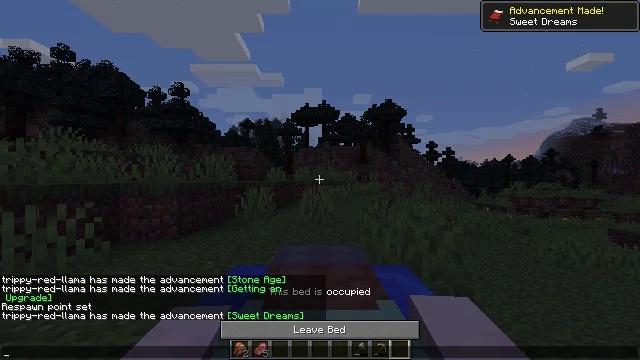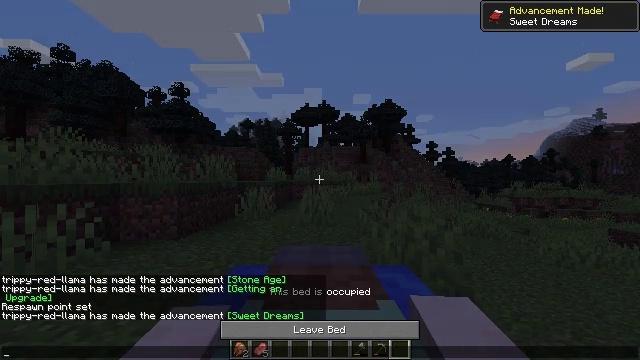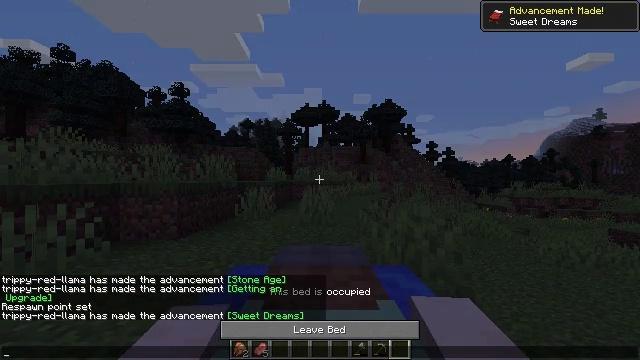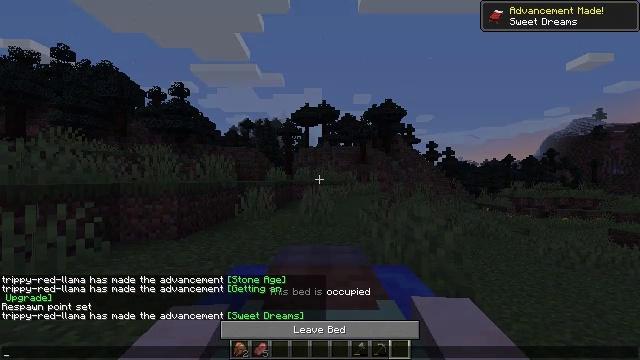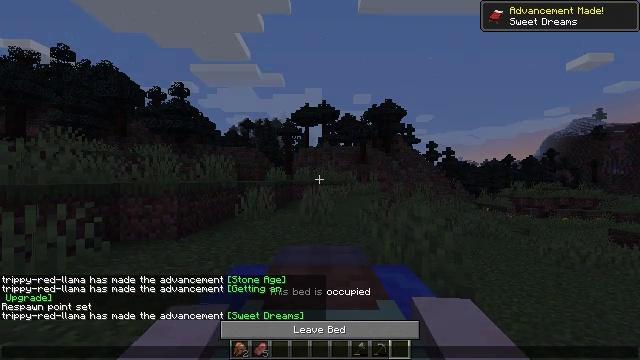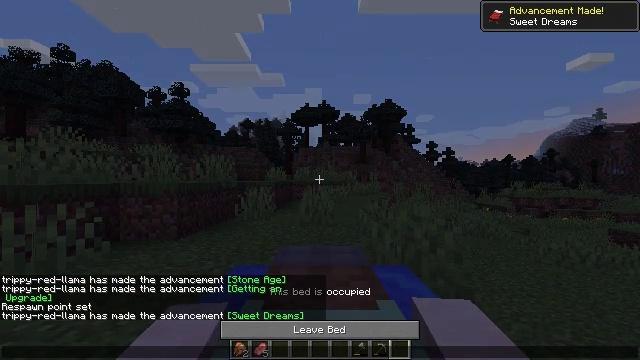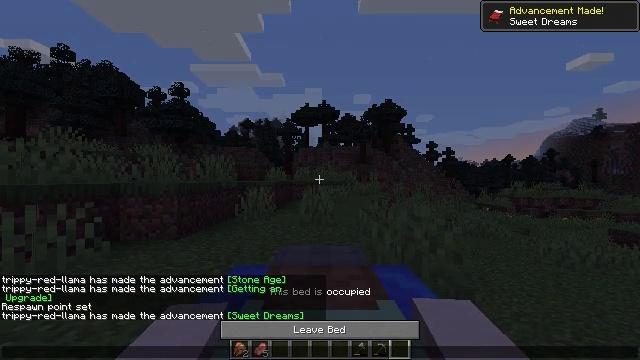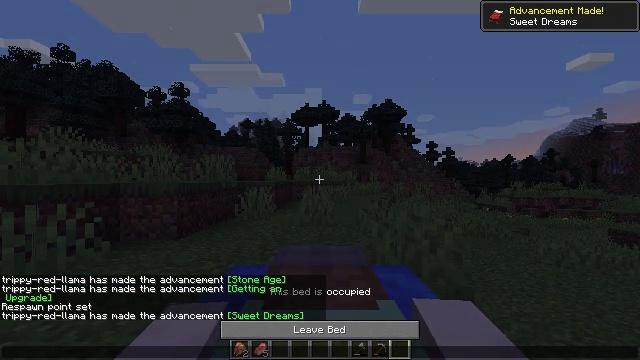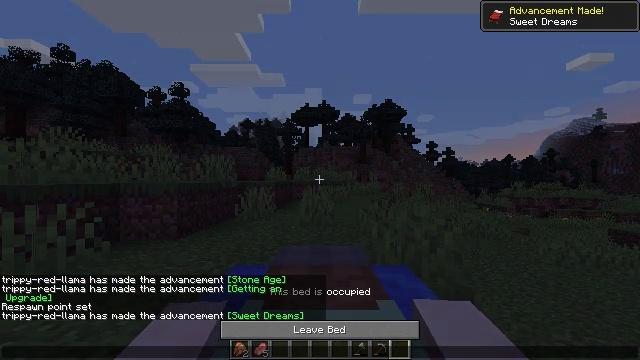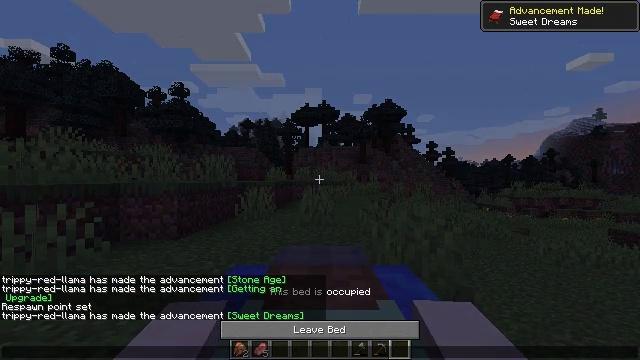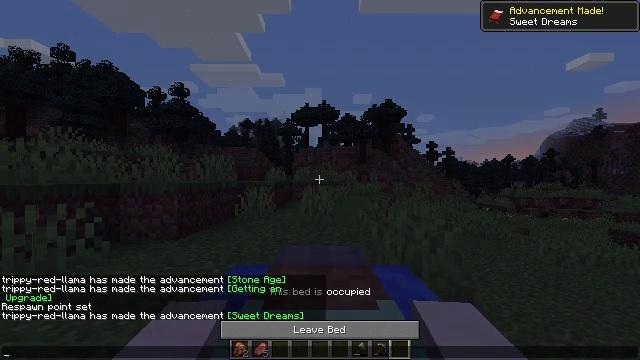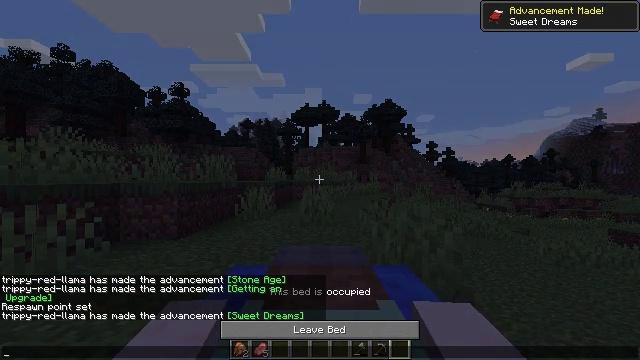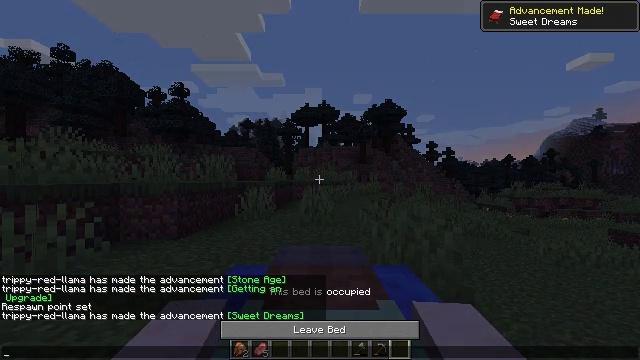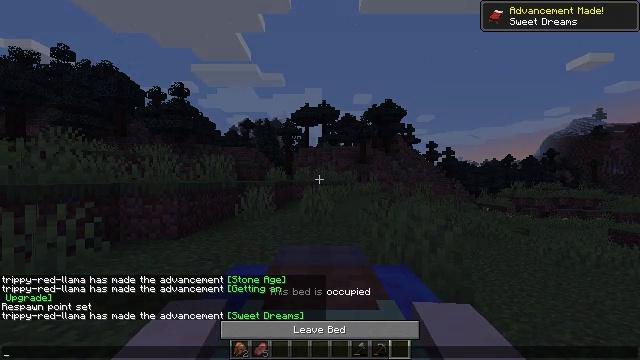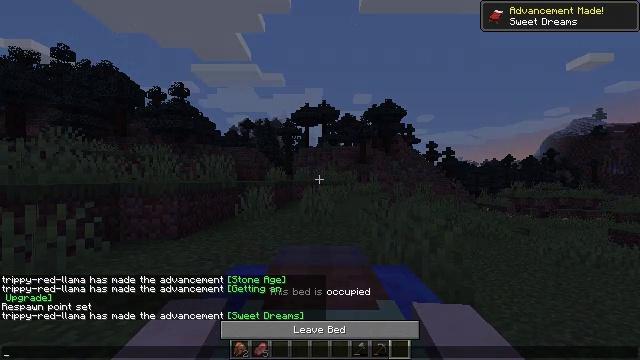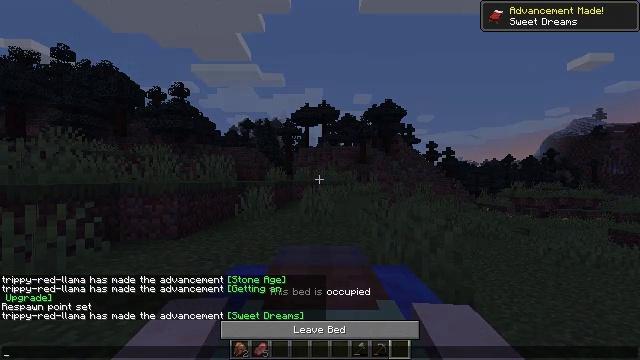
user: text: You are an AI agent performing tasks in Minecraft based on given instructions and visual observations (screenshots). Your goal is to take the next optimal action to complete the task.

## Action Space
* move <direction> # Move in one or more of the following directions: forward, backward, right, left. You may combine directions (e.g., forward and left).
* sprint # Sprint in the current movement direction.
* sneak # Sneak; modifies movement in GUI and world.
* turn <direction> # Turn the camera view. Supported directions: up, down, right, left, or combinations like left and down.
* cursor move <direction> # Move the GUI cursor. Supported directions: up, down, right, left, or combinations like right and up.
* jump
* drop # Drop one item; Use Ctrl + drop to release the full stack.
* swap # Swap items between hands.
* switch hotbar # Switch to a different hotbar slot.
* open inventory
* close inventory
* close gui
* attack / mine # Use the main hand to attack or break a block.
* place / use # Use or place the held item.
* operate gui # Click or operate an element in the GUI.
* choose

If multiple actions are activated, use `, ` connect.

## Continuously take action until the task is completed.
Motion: motion action
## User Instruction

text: Dismantle the blue bed.
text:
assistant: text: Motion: no_op
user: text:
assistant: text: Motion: no_op
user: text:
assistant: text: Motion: no_op
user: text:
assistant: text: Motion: no_op
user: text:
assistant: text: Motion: no_op
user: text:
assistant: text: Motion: no_op
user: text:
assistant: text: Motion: no_op
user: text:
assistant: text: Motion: no_op
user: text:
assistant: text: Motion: no_op
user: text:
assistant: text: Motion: no_op
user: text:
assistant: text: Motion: no_op
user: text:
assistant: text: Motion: no_op
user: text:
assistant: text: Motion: no_op
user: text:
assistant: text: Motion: no_op
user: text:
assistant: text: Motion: no_op
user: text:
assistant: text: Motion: no_op
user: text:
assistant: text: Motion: no_op
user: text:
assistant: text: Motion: no_op
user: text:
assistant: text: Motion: no_op
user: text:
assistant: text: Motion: no_op
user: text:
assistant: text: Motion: no_op
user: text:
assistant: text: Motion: no_op
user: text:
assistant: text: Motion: no_op
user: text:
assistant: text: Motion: no_op
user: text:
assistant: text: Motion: no_op
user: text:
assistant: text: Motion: no_op
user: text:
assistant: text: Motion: no_op
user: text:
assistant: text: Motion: no_op
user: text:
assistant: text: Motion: no_op
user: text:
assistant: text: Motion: no_op